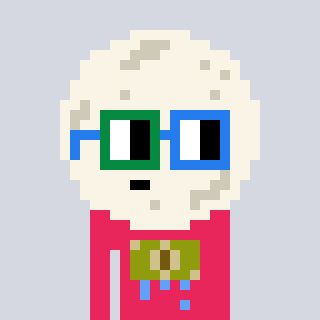
a pixel art character with square green and blue glasses, a moon-shaped head and a redpinkish-colored body on a cool background